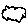
Label: cloud